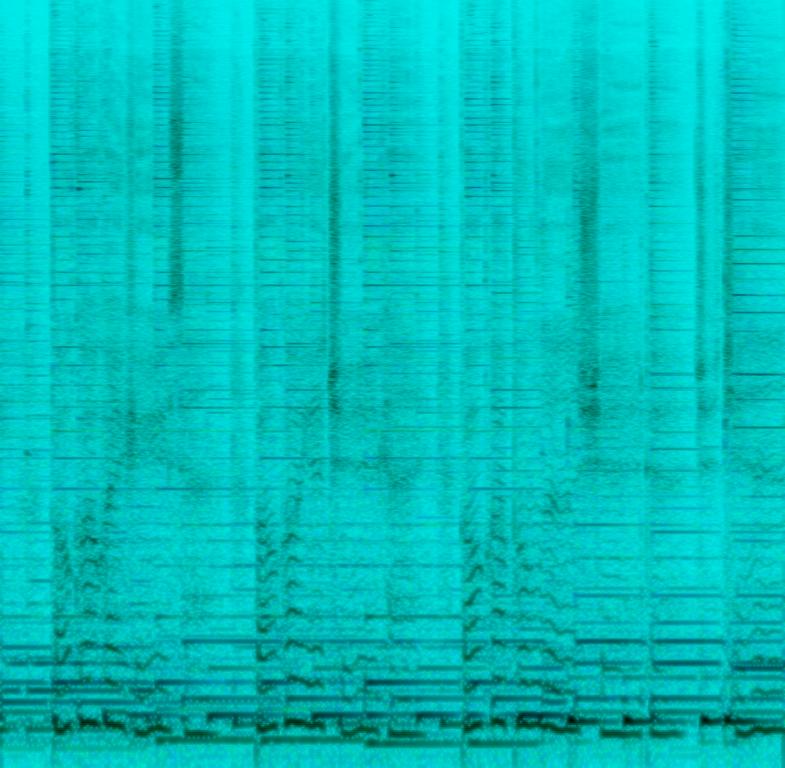
The low quality recording features a cover of a ballad song that consists of passionate, muddy male vocal singing over arpeggiated acoustic guitar melody. It sounds noisy, muddy and messy, as the frequencies are clashing, but it is also emotional and raw.